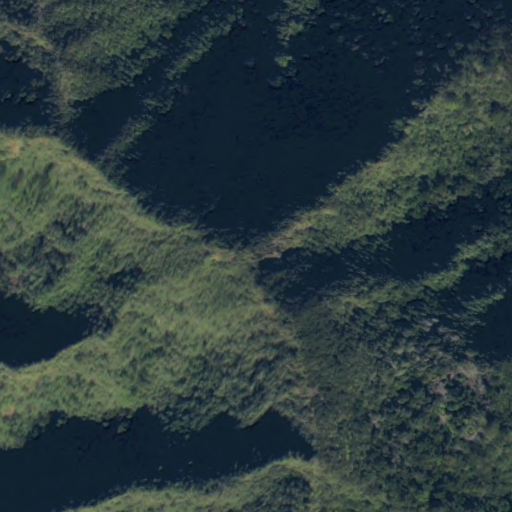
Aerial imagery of mountain in Hawaii named Pu‘uhapapa containing only unknown